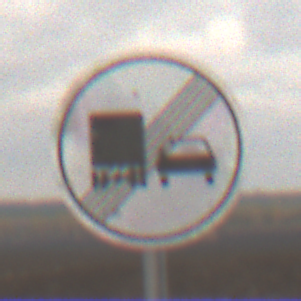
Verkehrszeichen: EndeUeberholverbotKraftfahrzeuge
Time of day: MorningAfternoon
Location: Outdoor (Nature)
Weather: Overcast
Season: NotSpecified
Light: Natural